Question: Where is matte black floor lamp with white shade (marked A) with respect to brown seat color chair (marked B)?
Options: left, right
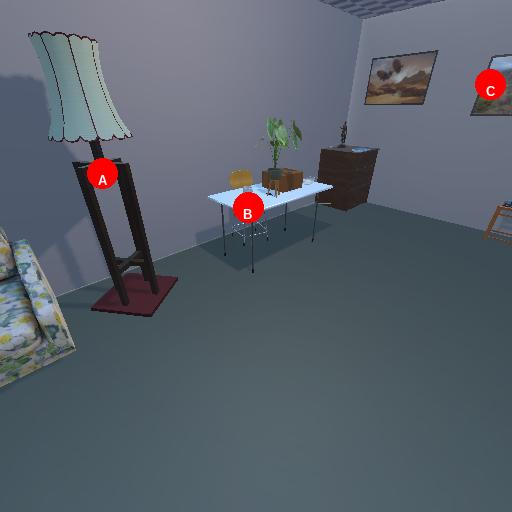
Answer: left